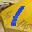
Label: 1